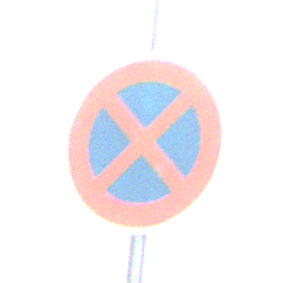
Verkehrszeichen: AbsolutesHalteverbot
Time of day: Midday
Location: Roofed (Beach)
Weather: Overcast
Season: NotSpecified
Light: Natural